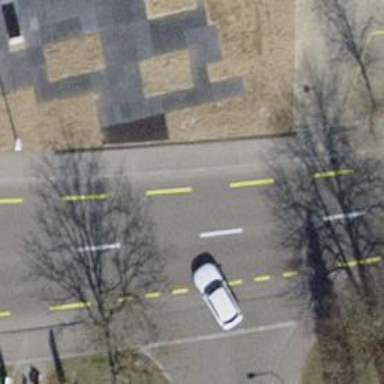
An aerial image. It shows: Secondary road with asphalt surface and designated cycle lane.